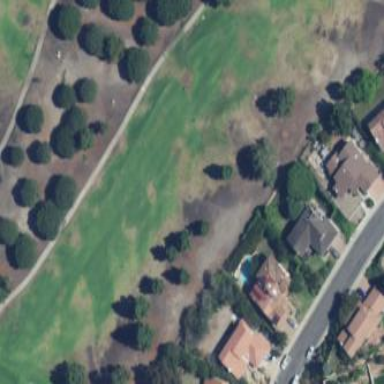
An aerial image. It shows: Golf fairway in the image.